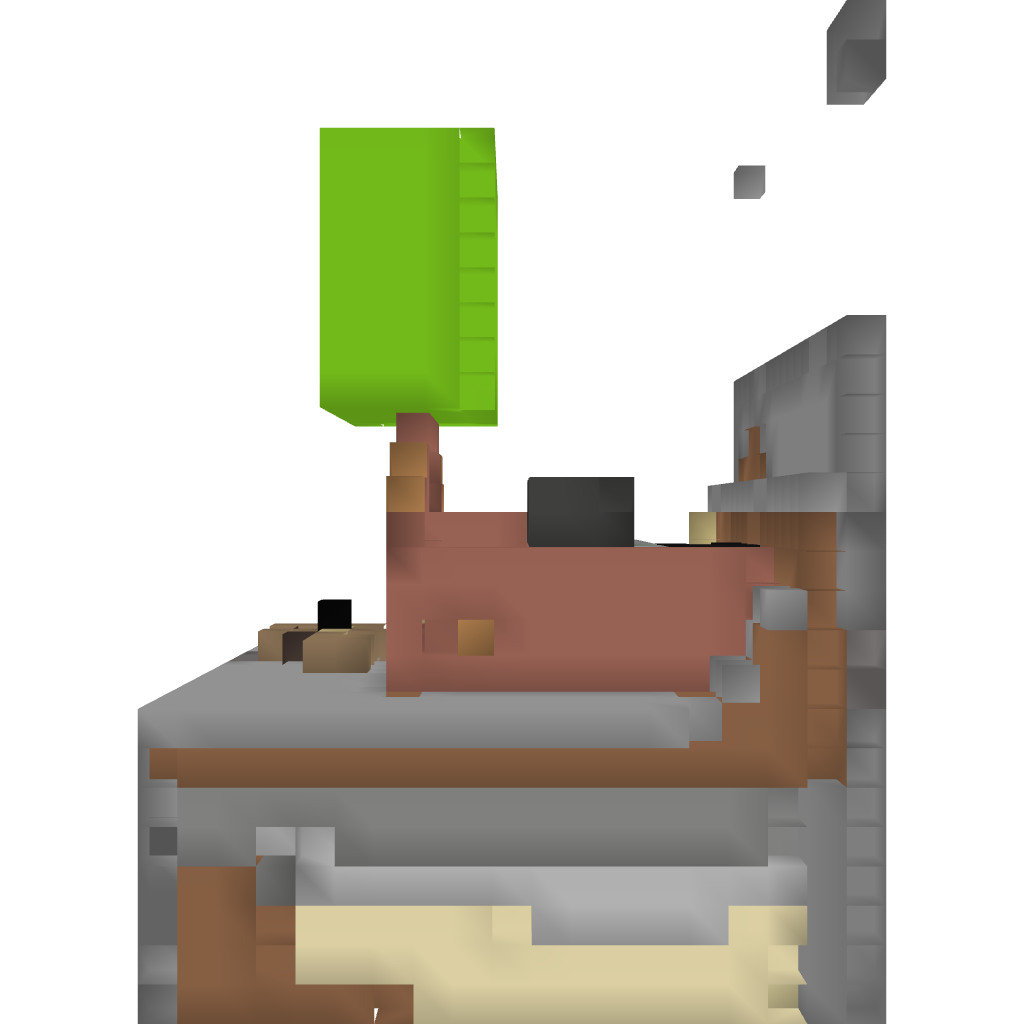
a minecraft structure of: Dunk A creeper Carnival Game